Question: I want get file id from Response when upload file to google drive finished.how to save id in var?(php or javascript)
<URL>

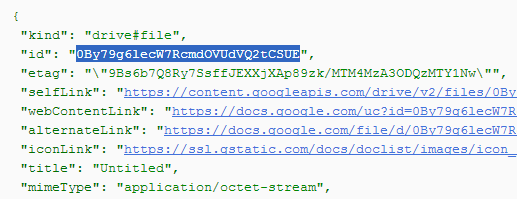
Answer: If you use JQuery, you can do this:
'''
var id = $.parseJSON(response).id
'''
in the handler for an Ajax-related call like '$.ajax', '$.get', etc.